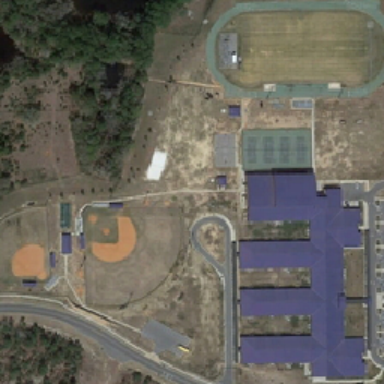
Dark blue building next to four tennis courts and two playground and yellow playground .